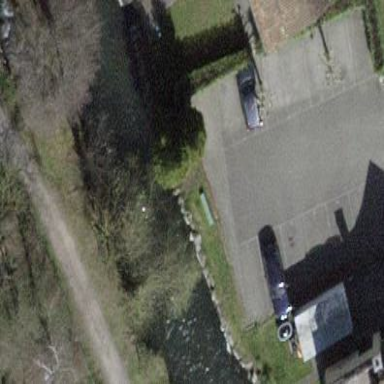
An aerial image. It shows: Parking area surfaced with paving stones.